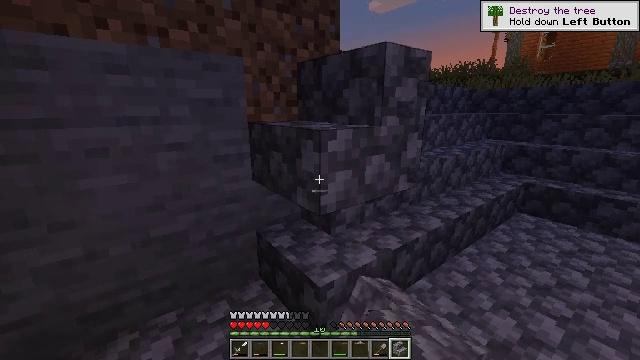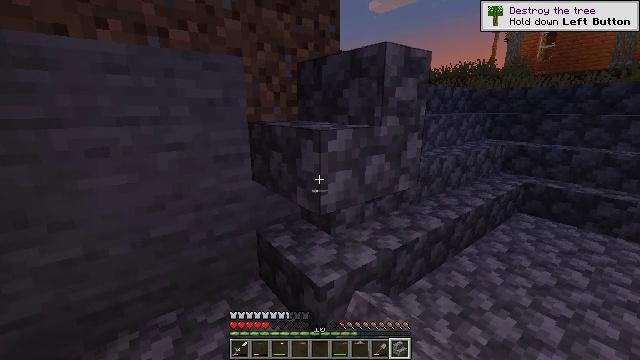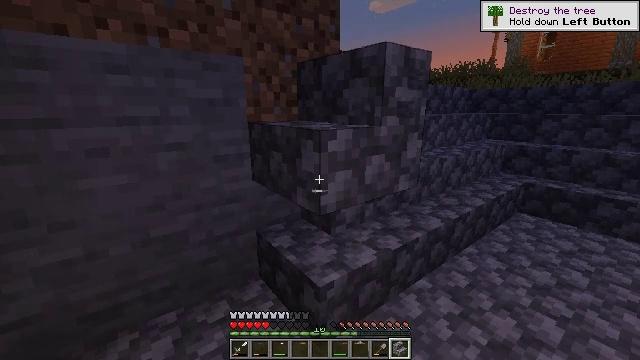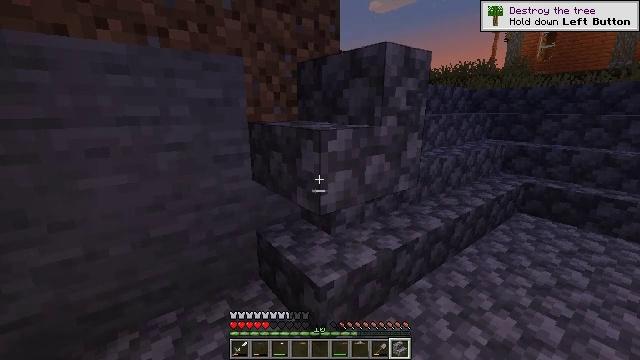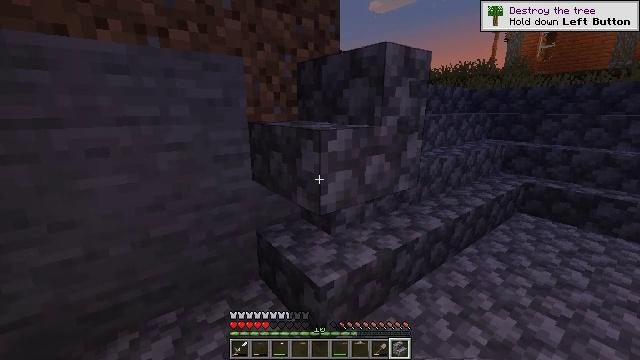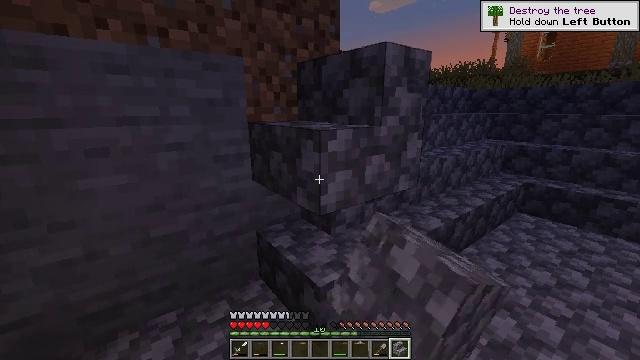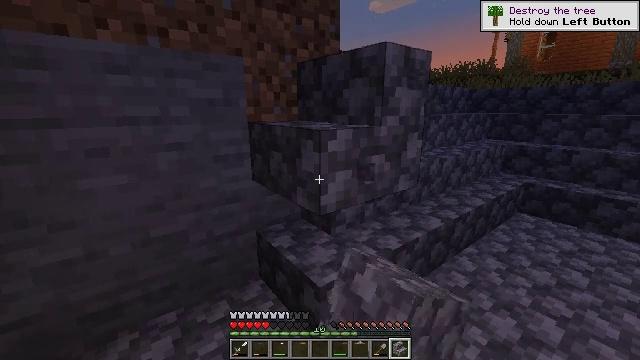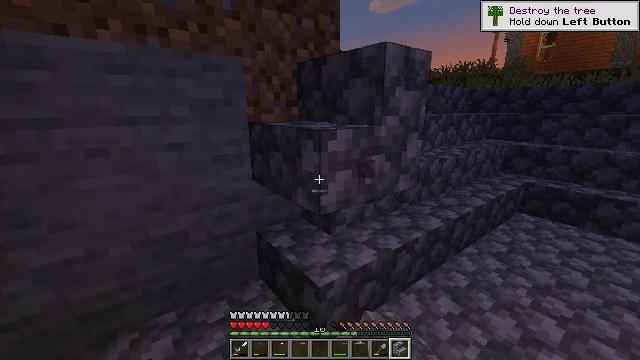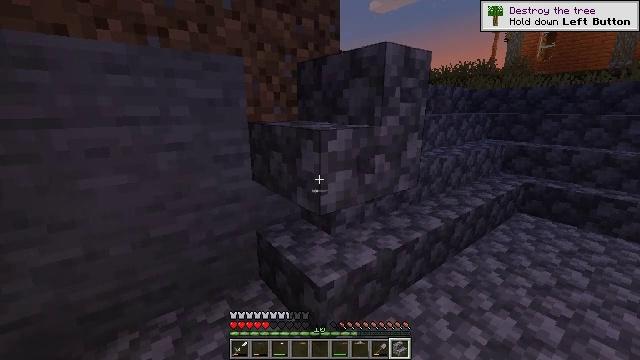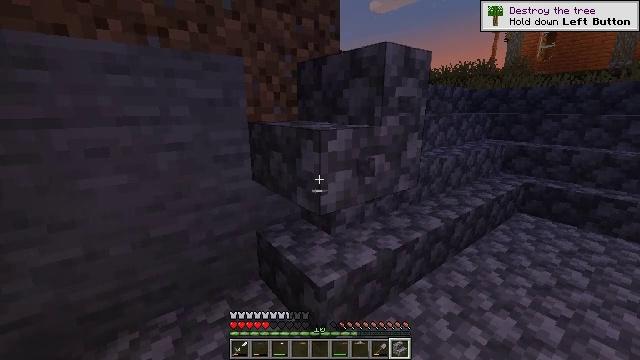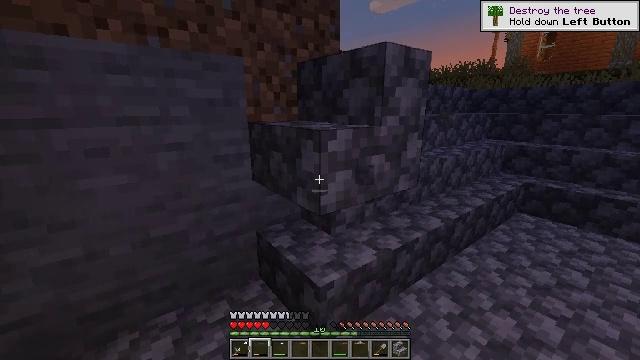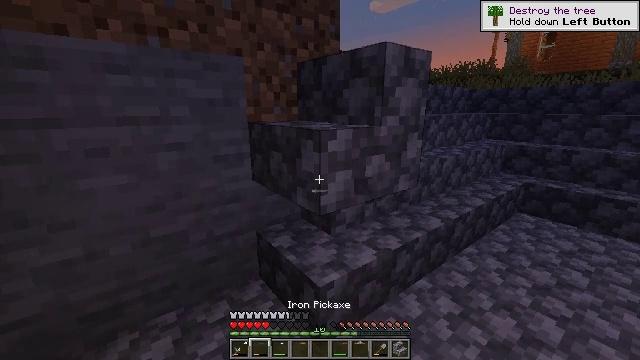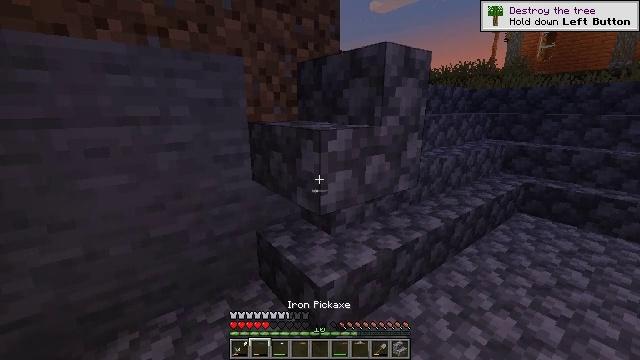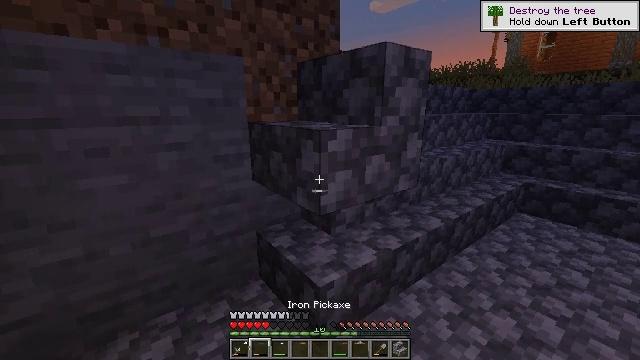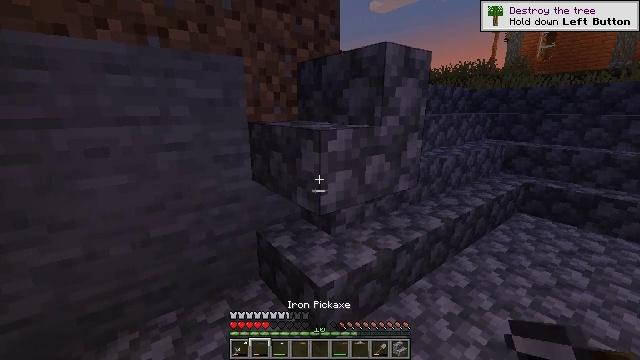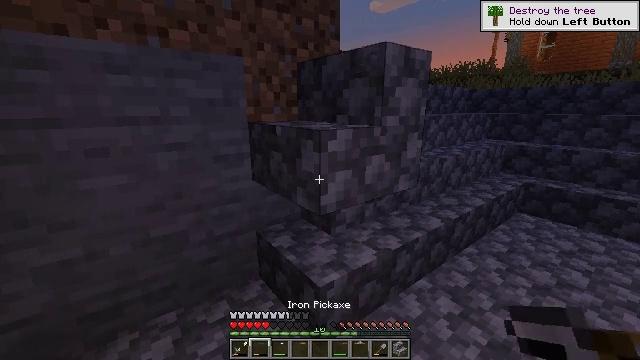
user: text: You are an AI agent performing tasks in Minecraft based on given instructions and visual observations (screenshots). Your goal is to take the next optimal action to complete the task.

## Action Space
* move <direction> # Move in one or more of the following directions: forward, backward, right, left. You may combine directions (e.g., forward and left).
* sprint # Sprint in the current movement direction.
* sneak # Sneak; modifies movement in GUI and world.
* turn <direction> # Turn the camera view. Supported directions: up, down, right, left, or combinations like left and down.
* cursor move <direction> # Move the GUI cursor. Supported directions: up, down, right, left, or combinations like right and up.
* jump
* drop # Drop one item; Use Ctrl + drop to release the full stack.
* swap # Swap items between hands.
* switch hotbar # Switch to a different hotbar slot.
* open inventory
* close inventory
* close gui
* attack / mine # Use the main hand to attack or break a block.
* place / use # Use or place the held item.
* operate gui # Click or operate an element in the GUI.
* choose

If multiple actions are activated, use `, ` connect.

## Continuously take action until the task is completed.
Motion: motion action
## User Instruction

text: Attack the cobblestone stairs to retrieve it.
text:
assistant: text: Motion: no_op
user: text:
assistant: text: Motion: no_op
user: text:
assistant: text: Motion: no_op
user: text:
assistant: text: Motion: attack / mine
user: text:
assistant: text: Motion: attack / mine
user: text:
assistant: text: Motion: attack / mine
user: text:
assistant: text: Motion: no_op
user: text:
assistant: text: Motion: no_op
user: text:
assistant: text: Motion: no_op
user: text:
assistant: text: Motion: switch to hotbar 2
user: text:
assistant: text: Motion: switch to hotbar 2
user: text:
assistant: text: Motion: switch to hotbar 2
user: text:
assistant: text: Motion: switch to hotbar 2
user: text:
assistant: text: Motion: no_op
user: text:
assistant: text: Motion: attack / mine
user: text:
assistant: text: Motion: attack / mine
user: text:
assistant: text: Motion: attack / mine
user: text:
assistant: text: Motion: attack / mine
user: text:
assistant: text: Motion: attack / mine
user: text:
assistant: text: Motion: attack / mine
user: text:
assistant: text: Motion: attack / mine
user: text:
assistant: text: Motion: attack / mine
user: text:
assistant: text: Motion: attack / mine
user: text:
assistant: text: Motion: attack / mine
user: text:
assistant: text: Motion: attack / mine
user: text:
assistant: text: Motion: attack / mine
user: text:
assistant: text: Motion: attack / mine
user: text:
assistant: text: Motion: attack / mine
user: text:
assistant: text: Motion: attack / mine
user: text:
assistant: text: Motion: attack / mine